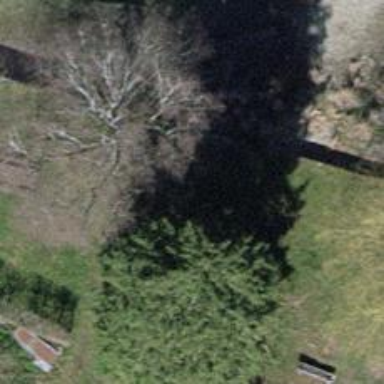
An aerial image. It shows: Bench for seating.